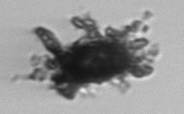
Label: Thalassiosira_TAG_external_detritus